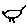
Label: bird